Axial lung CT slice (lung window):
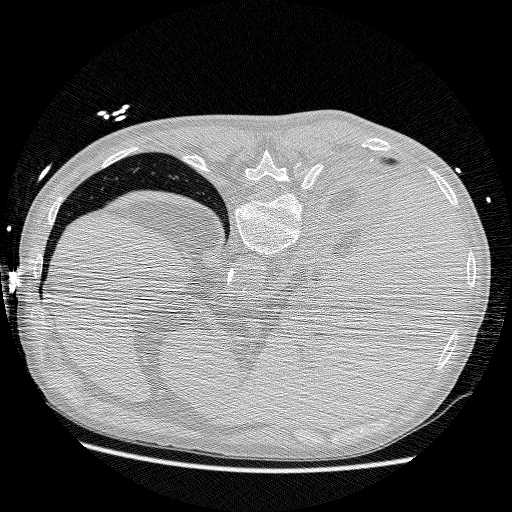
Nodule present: no